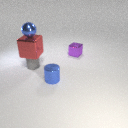
small blue metal sphere above large red metal cube